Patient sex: F
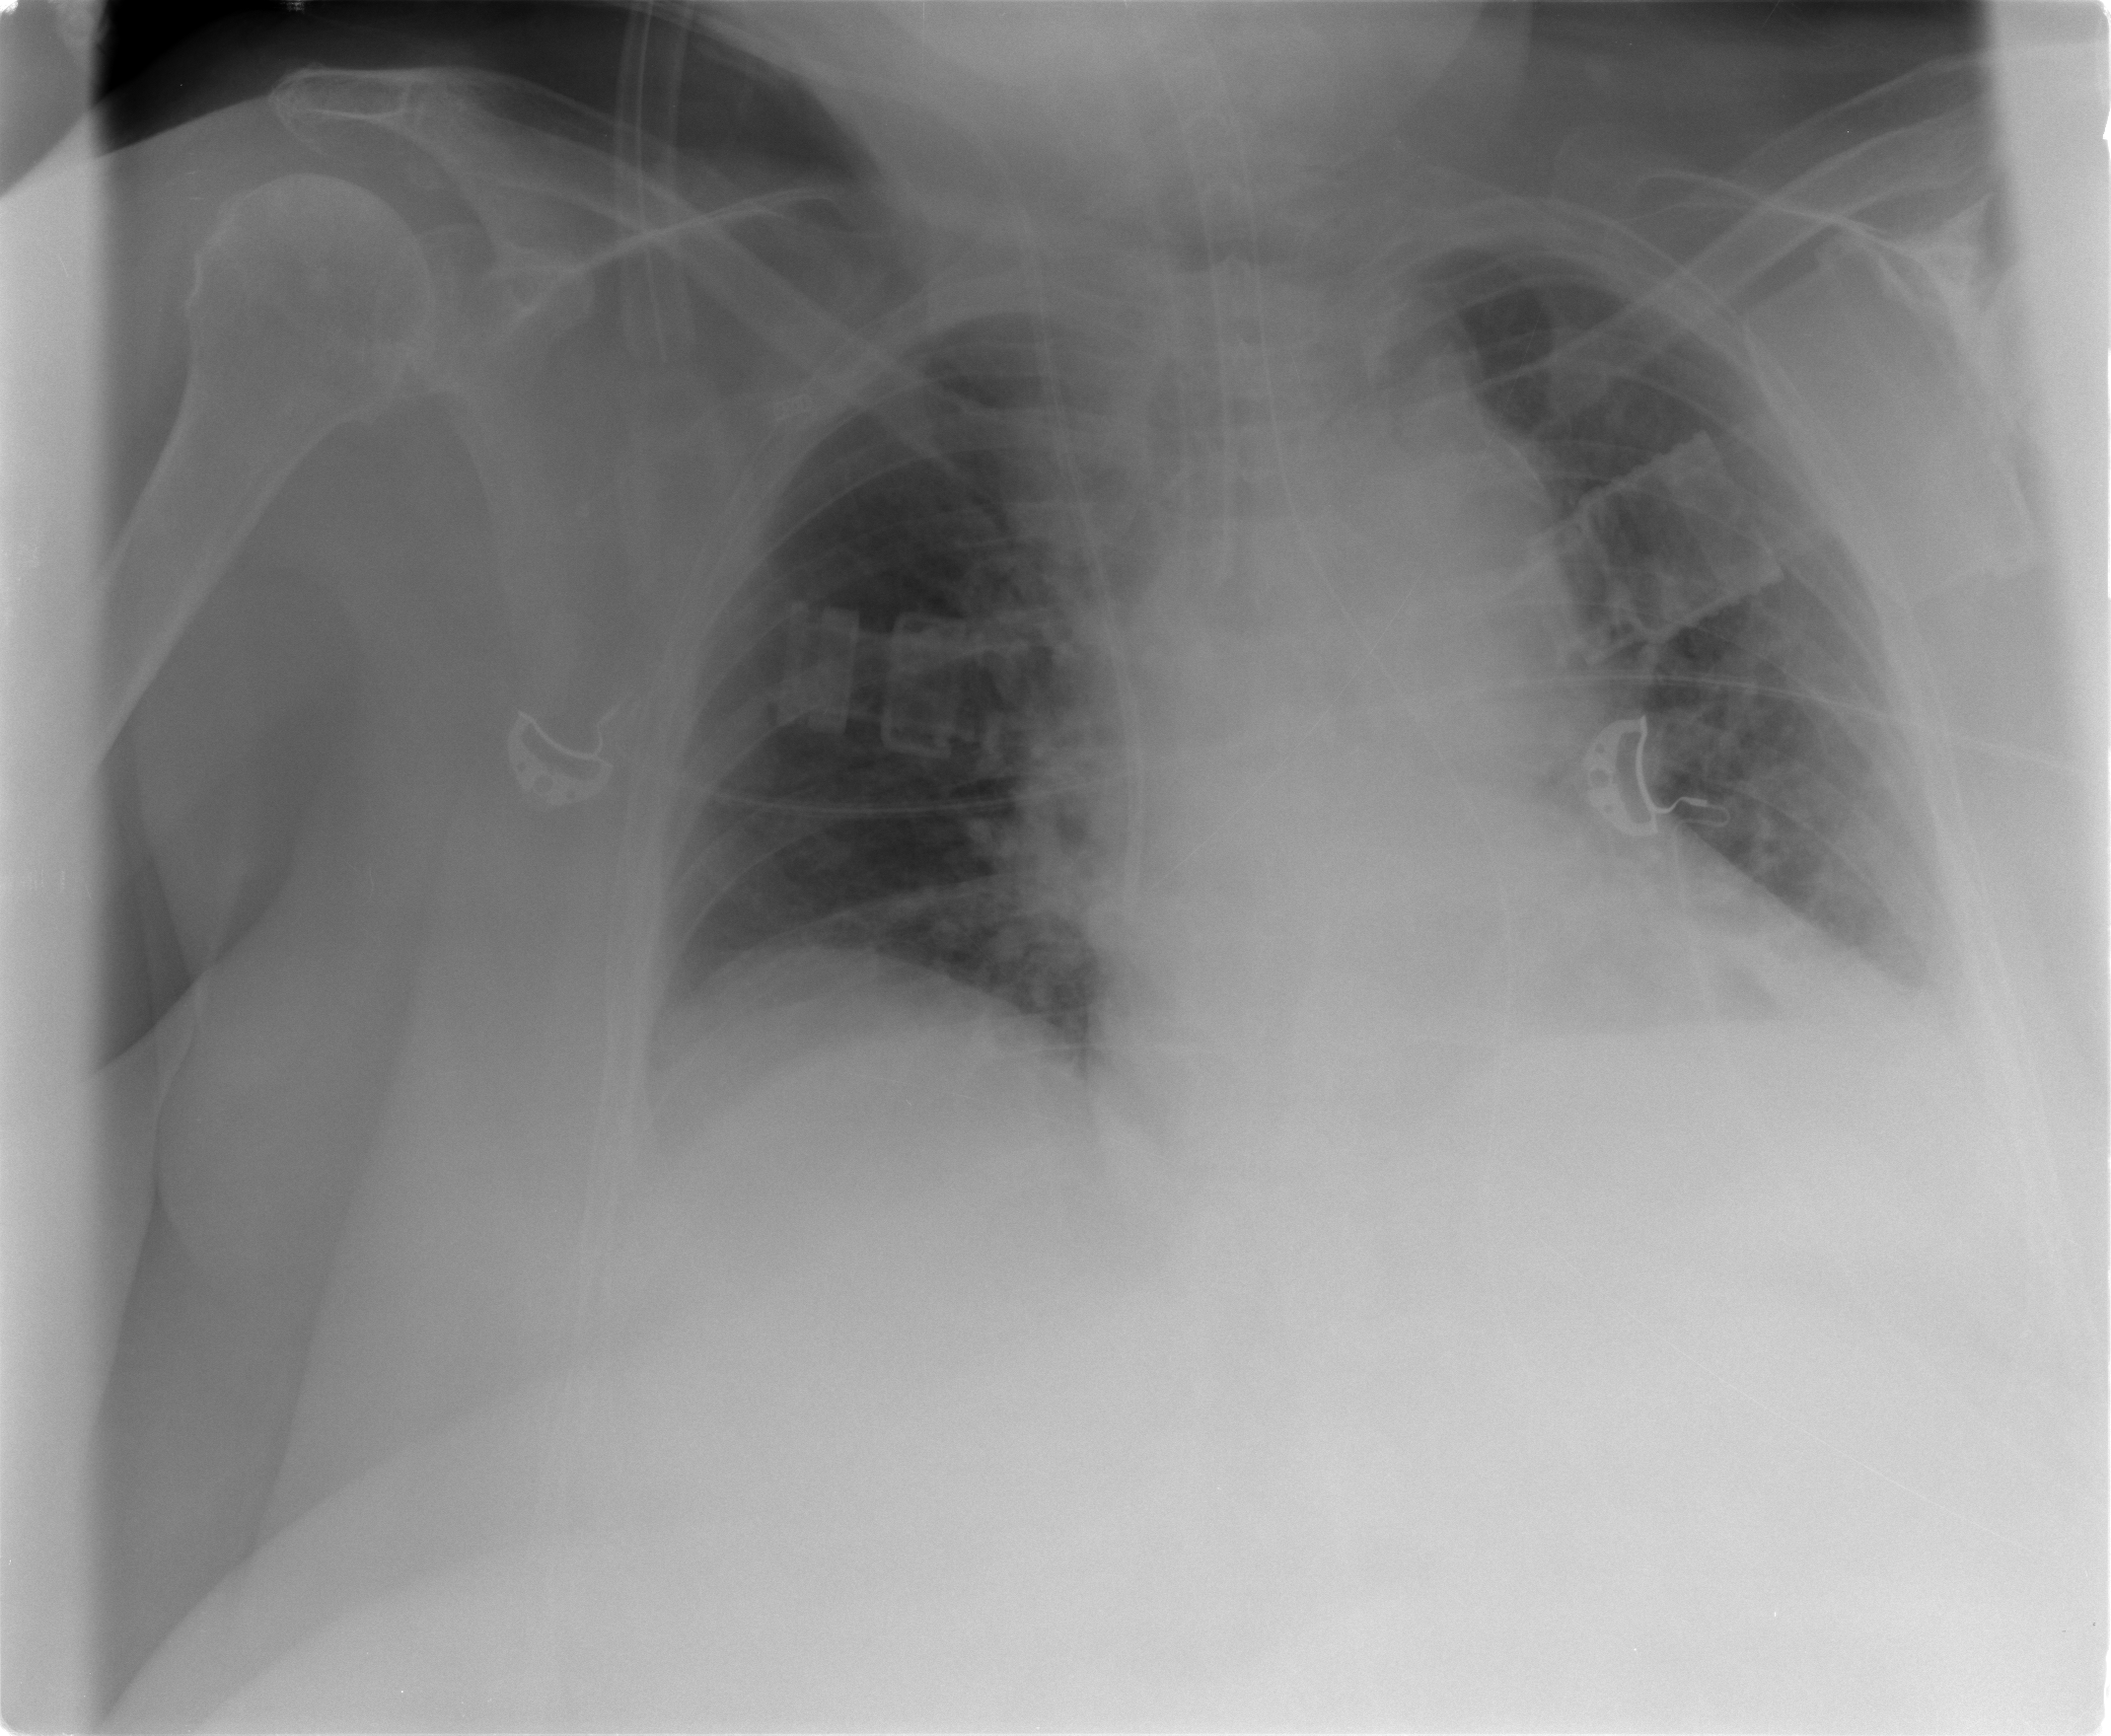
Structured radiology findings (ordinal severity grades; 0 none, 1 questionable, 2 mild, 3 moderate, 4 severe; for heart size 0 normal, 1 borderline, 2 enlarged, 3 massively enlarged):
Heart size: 0
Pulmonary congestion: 2
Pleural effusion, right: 0
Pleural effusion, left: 1
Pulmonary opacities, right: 0
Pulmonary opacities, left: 0
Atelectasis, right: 0
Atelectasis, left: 2